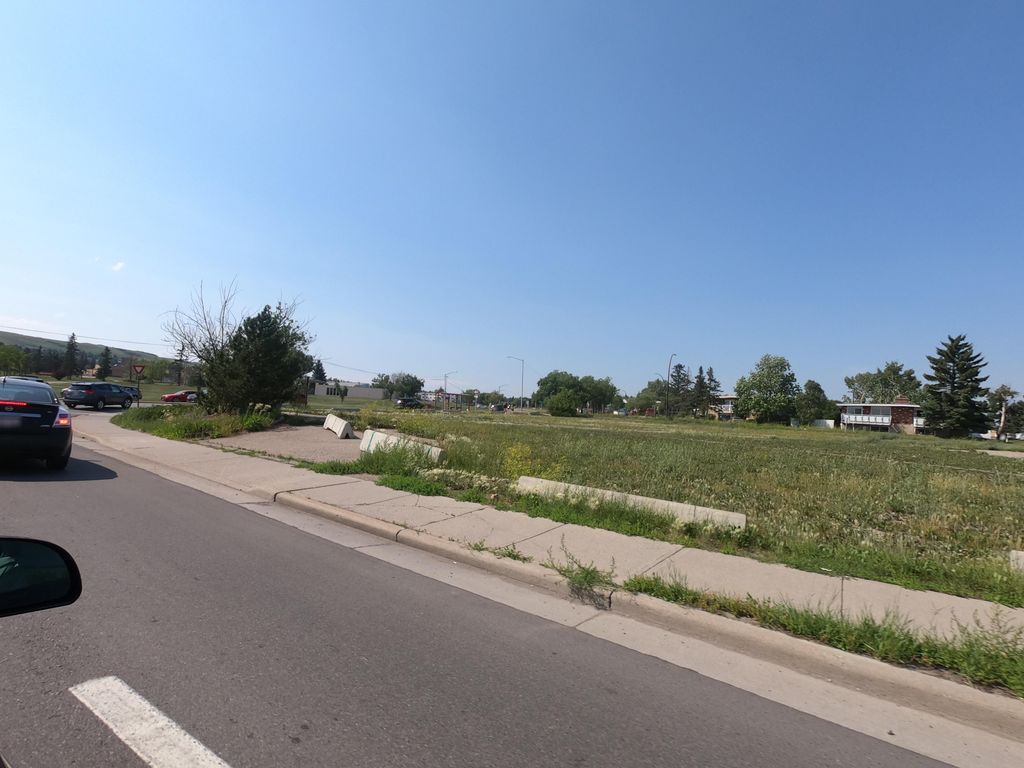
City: calgary